Question: As you can see in the image below that all annotations have same 'image' and 'discount' which is not correct, they should have different 'image' and 'discount'. How can I fix this? I am using a custom annotation class with 'discountStr' and 'imgPathStr' property and the following code.
'''
-(void) connectionDidFinishLoading: (NSURLConnection *) connection
{
[UIApplication sharedApplication].networkActivityIndicatorVisible = NO;
_adResultDict = [NSJSONSerialization JSONObjectWithData:_adResultData options:kNilOptions error:nil];
NSMutableArray *annoArray = [[NSMutableArray alloc]init];
NSArray *adArray = [[_adResultDict objectForKey:@"result"]objectForKey:@"ads"];
for (int i = 0; i<adArray.count;i++ ) {
NSString *latLongStr = [[adArray objectAtIndex:i]objectForKey:@"area_lat_long"];
NSArray *tempLatLongArray =[ latLongStr componentsSeparatedByString:@","];
CLLocationCoordinate2D adPlace;
adPlace.latitude = [[tempLatLongArray objectAtIndex:0] doubleValue];
adPlace.longitude = [[tempLatLongArray objectAtIndex:1]doubleValue];
anno = [[Annotation alloc]init];
anno.title = [[adArray objectAtIndex:i]objectForKey:@"ad_title"];
anno.adDiscountStr = [[adArray objectAtIndex:i]objectForKey:@"discount"];
anno.adPurposeStr = [[adArray objectAtIndex:i]objectForKey:@"ad_tab"];
anno.adImagePathStr = [[adArray objectAtIndex:i]objectForKey:@"image_name"];
anno.coordinate = adPlace;
[annoArray addObject:anno];
}
[searchMapView addAnnotations:annoArray];
[searchMapView reloadInputViews];
}
'''
Delegate method:
'''
- (MKAnnotationView *) mapView:(MKMapView *)mapView1 viewForAnnotation:(id <MKAnnotation>) annotation
{
MKAnnotationView *pinView = nil;
if(annotation != mapView1.userLocation)
{
static NSString *defaultPinID = @"com.invasivecode.pin";
pinView = (MKAnnotationView *)[mapView1 dequeueReusableAnnotationViewWithIdentifier:defaultPinID];
if ( pinView == nil )
pinView = [[MKAnnotationView alloc]
initWithAnnotation:annotation reuseIdentifier:defaultPinID];
//pinView.pinColor = MKPinAnnotationColorGreen;
pinView.canShowCallout = YES;
//pinView.animatesDrop = YES;
UIImageView *adImageView = [[UIImageView alloc]initWithFrame:CGRectMake(8, 8, 69, 61)];
adImageView.contentMode =UIViewContentModeScaleToFill;
pinView.centerOffset = CGPointMake(0, -45);
adImageView.backgroundColor =[UIColor clearColor];
CALayer * l = [adImageView layer];
[l setMasksToBounds:YES];
[l setCornerRadius:7.0];
UIImageView *adDiscountImageView = [[UIImageView alloc]initWithFrame:CGRectMake(5, -20, 75, 35)];
adDiscountImageView.image = [UIImage imageNamed:@"map-price-tag"];
UILabel *adDiscountLabel = [[UILabel alloc]initWithFrame:CGRectMake(12, 8, 40, 20)];
//adDiscountLabel.center = adDiscountImageView.center;
if ([anno.adDiscountStr isEqualToString:@""] ||[anno.adDiscountStr isEqualToString:@"0"]) {
adDiscountLabel.text = anno.adPurposeStr;
}
adDiscountLabel.text = [NSString stringWithFormat:@"%@%%",anno.adDiscountStr];
adDiscountLabel.backgroundColor =[UIColor clearColor];
adDiscountLabel.textColor = [UIColor whiteColor];
pinView.image = [UIImage imageNamed:@"map-pop-up.png"];
[pinView addSubview:adImageView];
[pinView addSubview:adDiscountImageView];
[adDiscountImageView addSubview:adDiscountLabel];
//
}
else {
[mapView1.userLocation setTitle:@"Current Location"];
}
return pinView;
}
'''
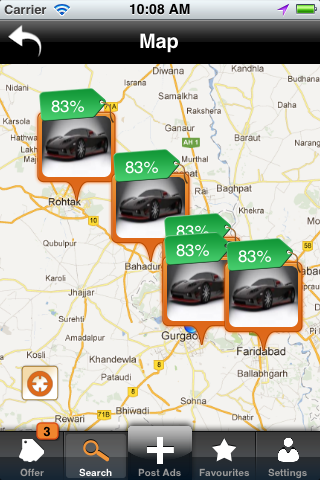
Answer: This is a common mistake with map views. The important thing to know is that 'viewForAnnotation' is called independently of the 'connectionDidFinishLoading' method in which you are making your annotations. 'viewForAnnotation' is called when iOS decides it needs it in the order it decides. That's why one of the parameters is the annotation it needs to draw. In your code you are calculating the 'adDiscount' label based on 'anno' which is the last item in your loop. Instead you should be using 'annotation'